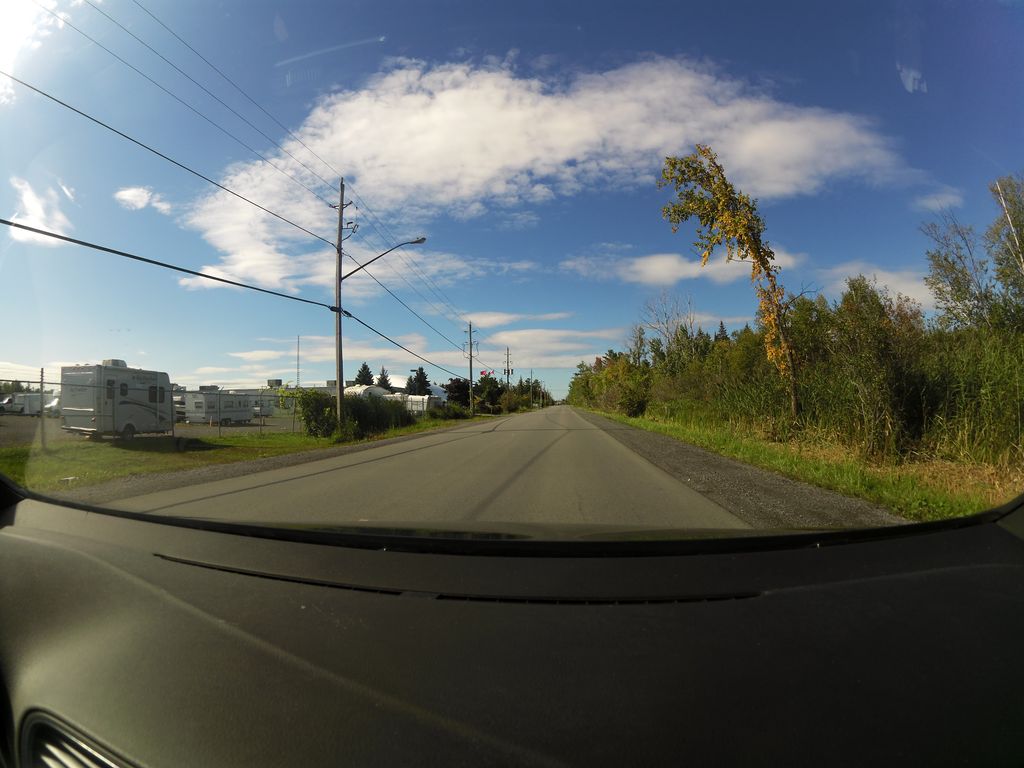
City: ottawa-gatineau